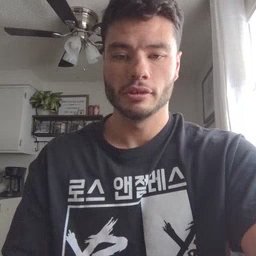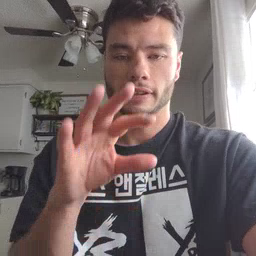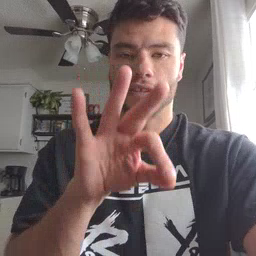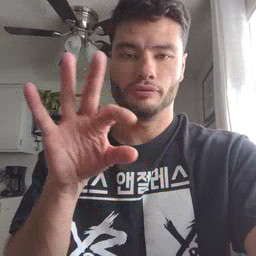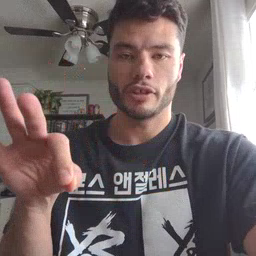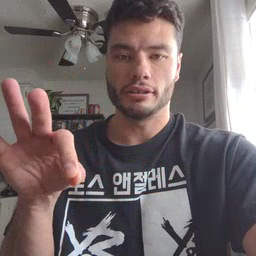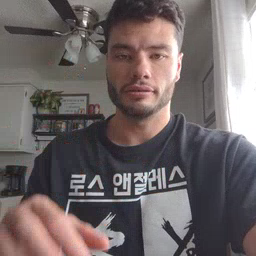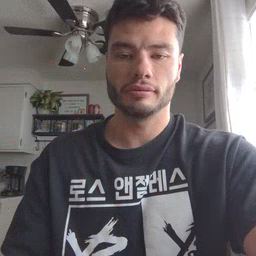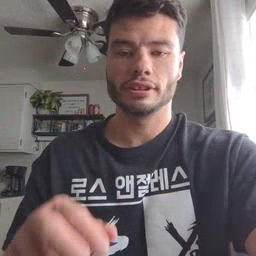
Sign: frenchfries